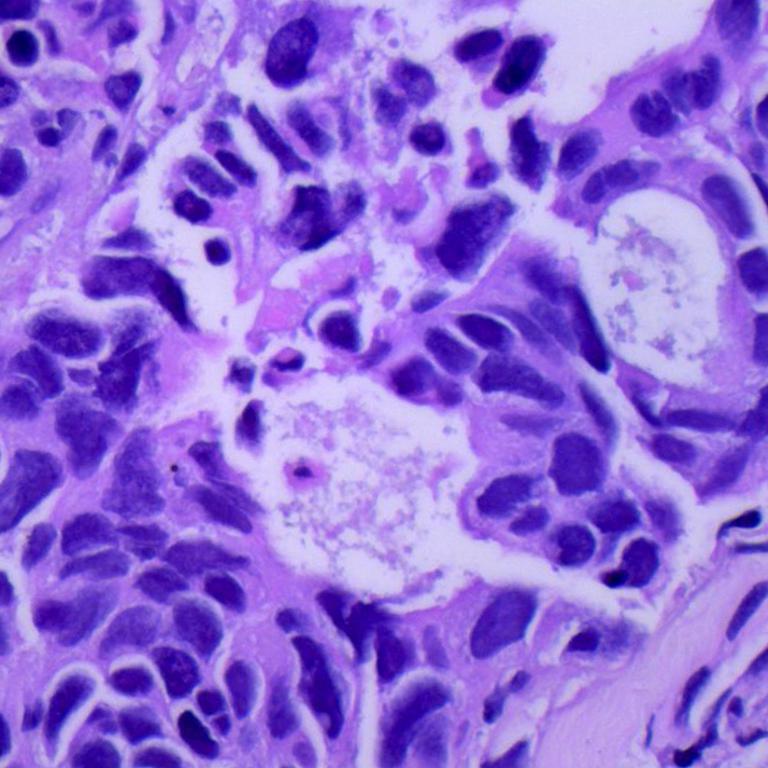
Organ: lung
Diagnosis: adenocarcinomas